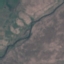
Land use / land cover: HerbaceousVegetation